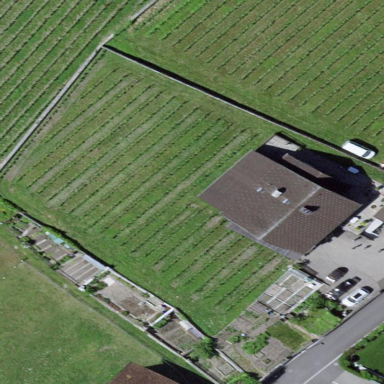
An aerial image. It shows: Vineyard where grapes are grown.